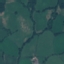
Label: Pasture